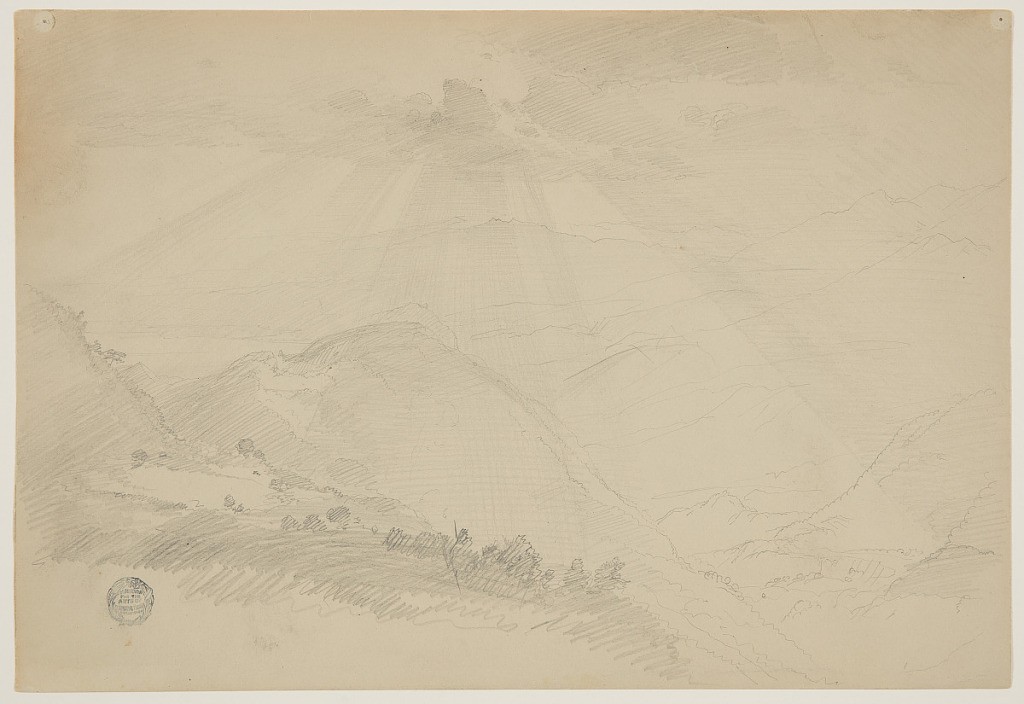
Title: Sunbeams above a Mountain Valley, Jamaica
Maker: Frederic Edwin Church, American, 1826–1900
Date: July 1865
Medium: Graphite on tan wove paper
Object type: Drawing
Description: Landscape sketch showing a view of the sun's light bursting through the clouds and cascading over the lush mountains of Jamaica. At left, a steep hillside slopes from left to right in the foreground. In the middle distance, a large, rounded prominence rises at left and descends into a valley at right. Beyond, taller mountains are visible in the background. Above, the sun shines through a partly cloudy sky, resulting in dramatic crepuscular rays that fall from the sky.